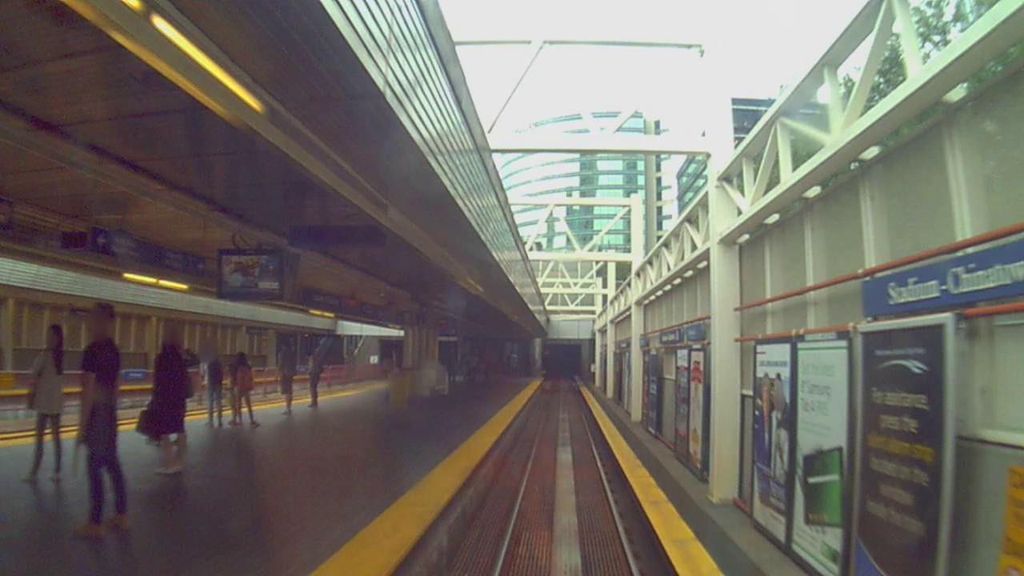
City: vancouver